Question: I am using Django 3.2.6
'''
class FeedbackForm(CreatedMixin,
CommentMixin,
FlagMixin,
models.Model):
name = models.CharField(blank=False,
default="",
null=False,
unique=False,
max_length=500,
verbose_name=gettext("Name:"))
email = models.EmailField(blank=True,
default="",
null=False,
unique=False,
verbose_name=gettext("Email:"))
phone = PhoneField(blank=True,
default="",
null=False,
unique=False,
verbose_name=gettext("Phone:"))
message = models.TextField(blank=False,
default="",
null=False,
verbose_name=gettext("Message:"))
def __str__(self):
return f"{self.name}_{self.email}_{self.phone}"
class FeedbackForm(ModelForm):
class Meta:
exclude = [OmnibusNames.COMMENT.value,
OmnibusNames.FLAG.value,
OmnibusNames.CREATED.value,]
model = FeedbackForm
class FeedbackFormView(FormView):
template_name = 'feedback_forms/feedback_form.html'
form_class = FeedbackForm
class FeedbackFormResult(View):
def post(self, request, *args, **kwargs):
feedback_form_model = apps.get_model(app_label="feedback_forms", model_name="FeedbackForm")
new_feedback = feedback_form_model(request.POST)
new_feedback.save()
return render(request, template_name="feedback_forms/feedback_form.html")
<form id="subscription-form" onsubmit="return false">
{% csrf_token %}
{{ form.as_p }}
<input type="submit" value="Submit">
</form>
'''
The problem:
'{TypeError}Field 'id' expected a number but got <QueryDict: {'csrfmiddlewaretoken': ['W8wfxQvsmQyElPtsdmJFiDJmzbyKZXRYfZS9TAbFGpNZDo22jWaLotUrllHYsDWi'], 'name': ['John'], 'email': ['tad@gmail.com'], 'phone_0': ['<PHONE>'], 'phone_1': [''], 'message': ['ddd']}>'
Something with id. But I thought that Id is auto-incremented. What can I try to resolve this?

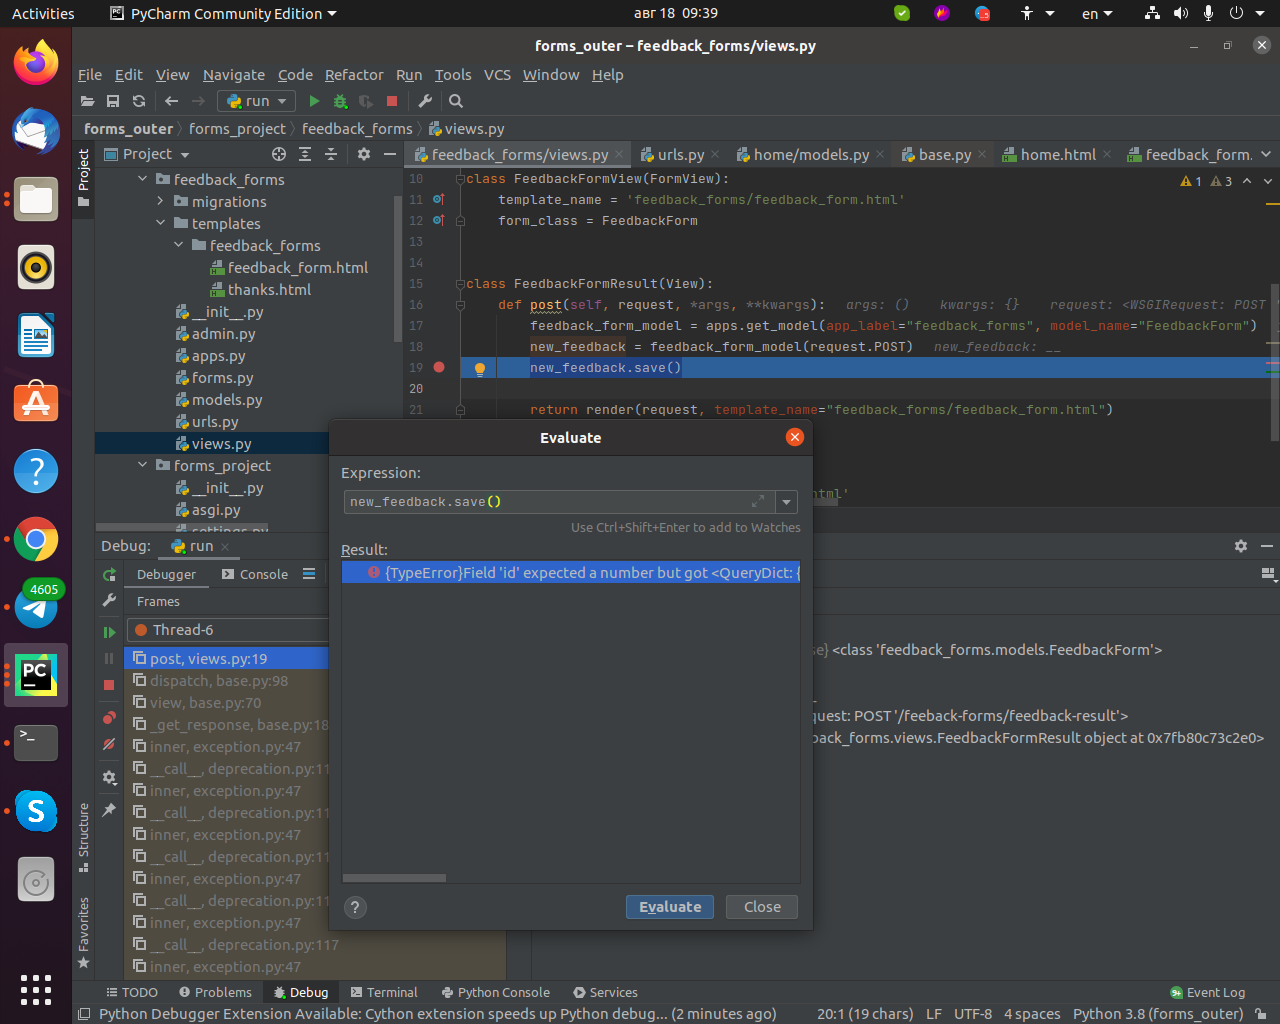
Answer: Only a form can process the 'request.POST', so you should not create a model with 'request.POST' but a form:
'''
from app_name.forms import FeedbackForm
from django.shortcuts import redirect, render
class FeedbackFormResult(View):
def post(self, request, *args, **kwargs):
form = FeedbackForm(request.POST, request.FILES)
if form.is_valid():
form.save()
return redirect('name-of-some-view')
return render(request, 'name-of-some-template.html', {'form': form})
'''
I would strongly advise to give a model and form the same name, that makes not much sense anyway.
Furthermore it might make more sense to work with a <URL> which will implement most of the boilerplate logic.